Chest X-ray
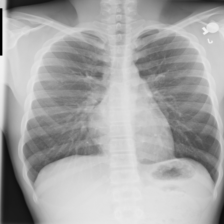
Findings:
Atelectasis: negative
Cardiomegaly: negative
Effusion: negative
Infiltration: negative
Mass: negative
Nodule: negative
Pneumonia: negative
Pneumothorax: negative
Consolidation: negative
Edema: negative
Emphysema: negative
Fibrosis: negative
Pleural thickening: negative
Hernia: negative